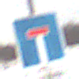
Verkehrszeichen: Sackgasse
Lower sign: HinweisGeaenderteVorfahrtVerkehrsfuehrungVerkehrsregelung3
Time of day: MorningAfternoon
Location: Outdoor (Nature)
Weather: Overcast
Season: Winter
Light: Natural